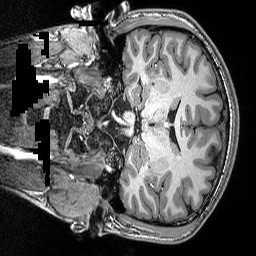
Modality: T1w
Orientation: coronal
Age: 21
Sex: male